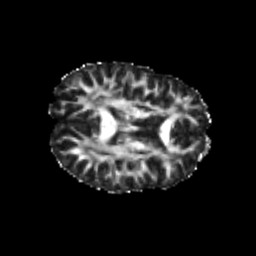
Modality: FA
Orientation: axial
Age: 23
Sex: female
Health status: healthy
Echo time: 0.074 s